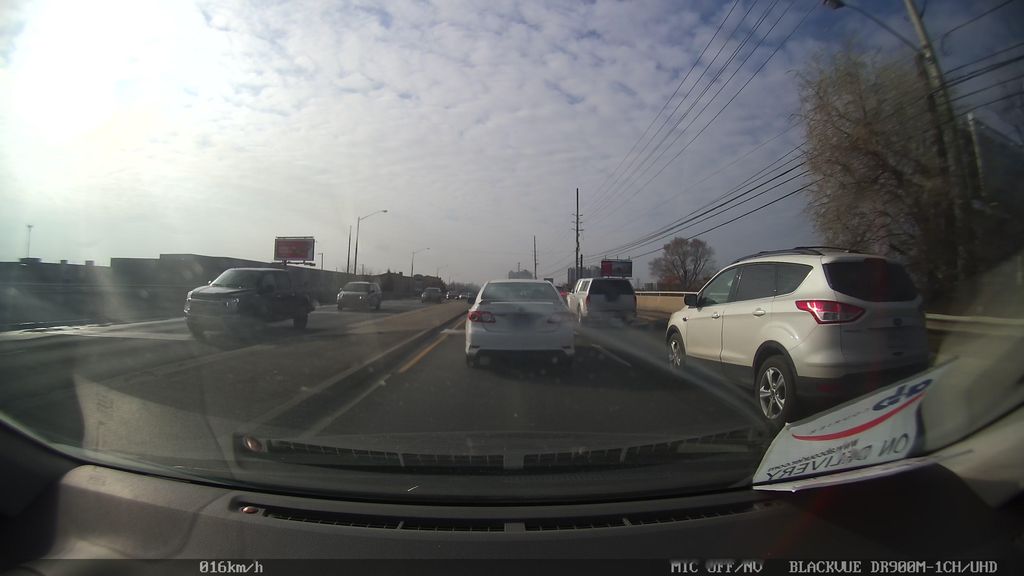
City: toronto